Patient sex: M
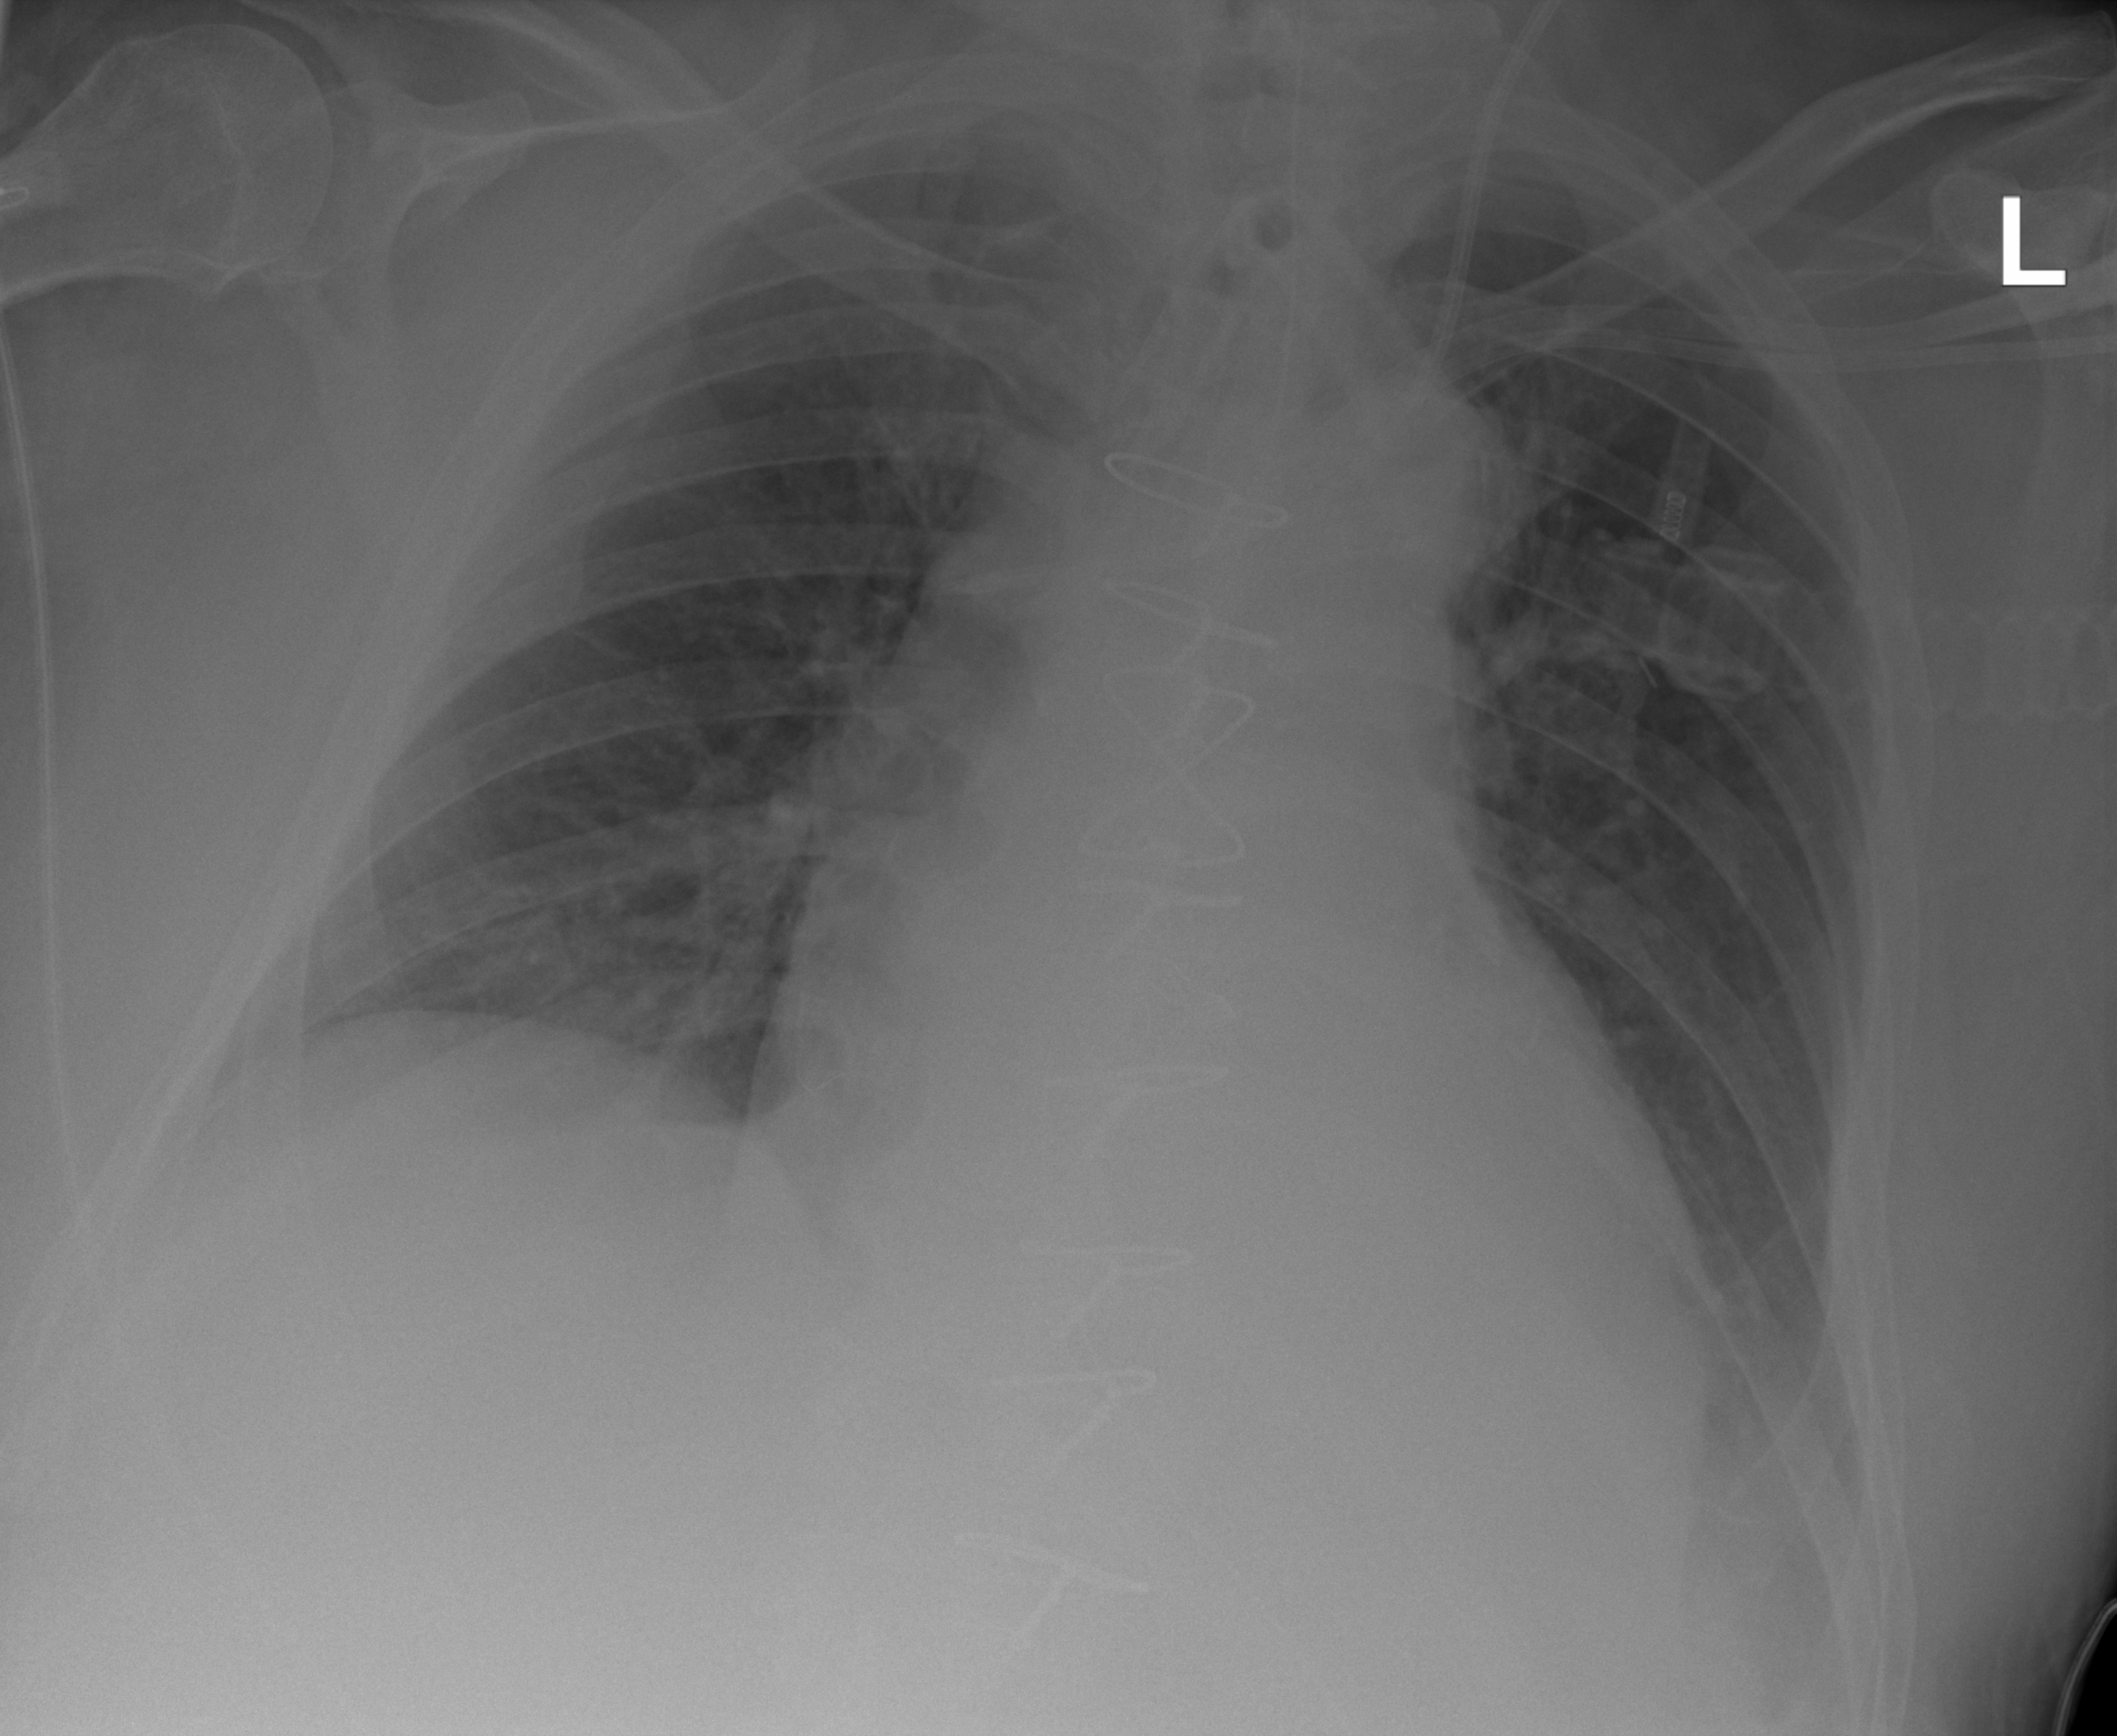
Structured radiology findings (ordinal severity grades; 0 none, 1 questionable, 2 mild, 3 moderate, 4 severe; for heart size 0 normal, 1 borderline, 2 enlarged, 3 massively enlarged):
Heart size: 2
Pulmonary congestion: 0
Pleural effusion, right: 1
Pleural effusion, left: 2
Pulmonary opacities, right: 0
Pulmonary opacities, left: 0
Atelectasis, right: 2
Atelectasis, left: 2